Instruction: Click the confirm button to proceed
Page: seats
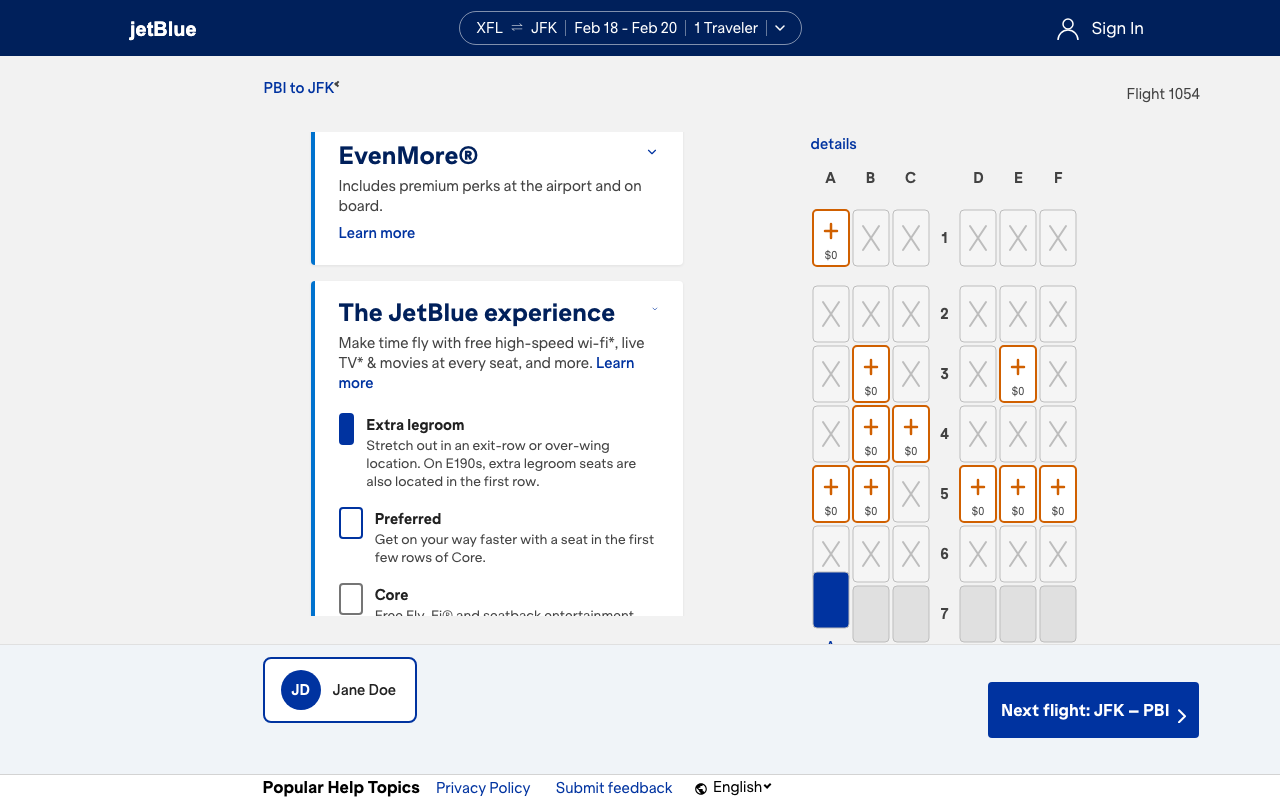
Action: click